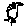
Label: bird